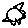
Label: sun